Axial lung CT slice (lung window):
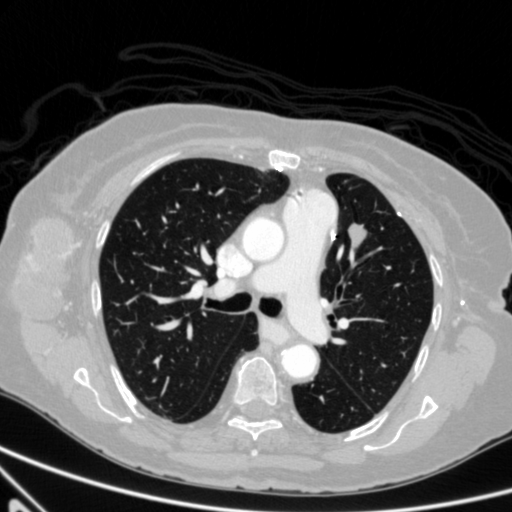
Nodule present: yes
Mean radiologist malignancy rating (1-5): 4